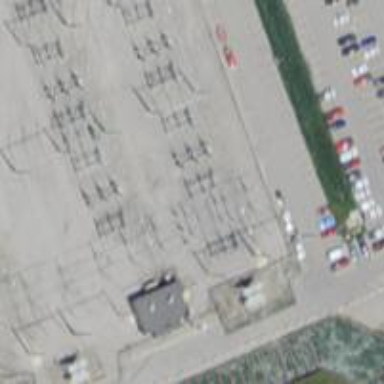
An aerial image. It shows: Switch for power supply.